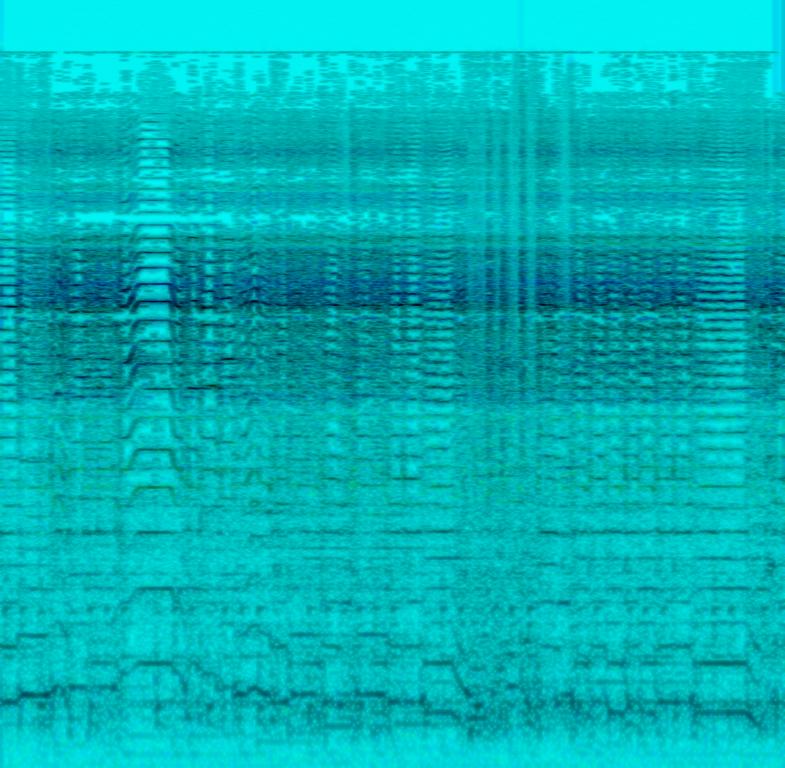
This clip features some heavy and overdriven solo electric guitar playing. The phrases are energetic, gritty and full of rock flavour. You'd hear this kind of playing at a rock concert.